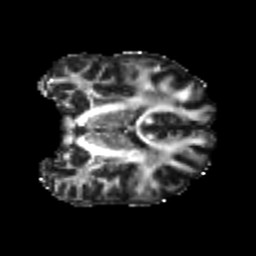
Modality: FA
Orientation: coronal
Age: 20
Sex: male
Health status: healthy
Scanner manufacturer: philips
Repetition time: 7.391 s
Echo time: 0.08599 s